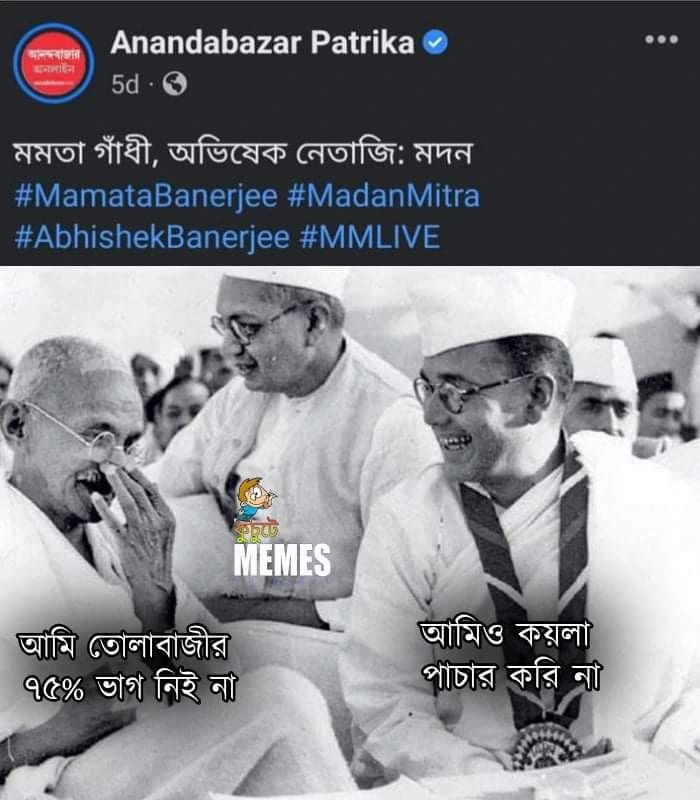
Text: মমতা গাঁধী, অভিষেক নেতাজি: মদন আমি তোলাবাজীর ৭৫% ভাগ নিই না আমিও কয়লা পাচার করি না
Label: Hate
Hate category: Political
Targeted group: Organization